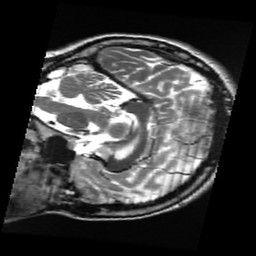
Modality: T2w
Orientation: sagittal
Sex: female
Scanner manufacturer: ge
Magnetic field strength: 3 T
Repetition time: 5 s
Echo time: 0.1019 s